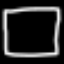
Label: square